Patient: sex M, age 42
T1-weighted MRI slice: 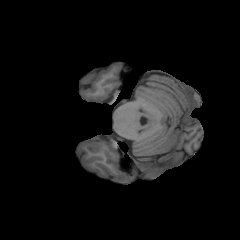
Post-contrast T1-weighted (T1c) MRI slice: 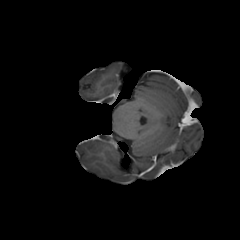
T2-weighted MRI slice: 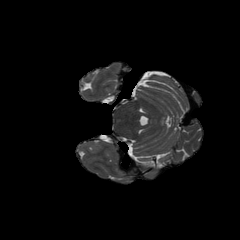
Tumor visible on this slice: no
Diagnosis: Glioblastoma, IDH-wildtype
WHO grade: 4